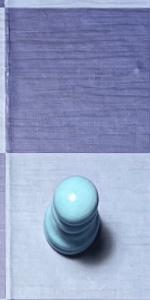
Label: Pawn_White